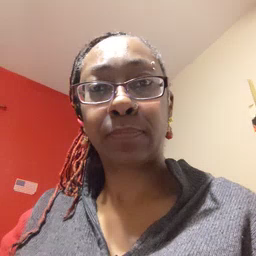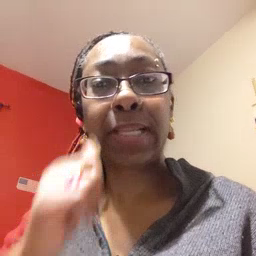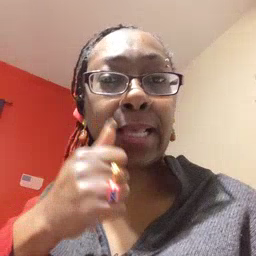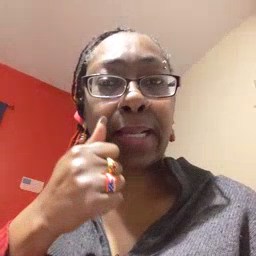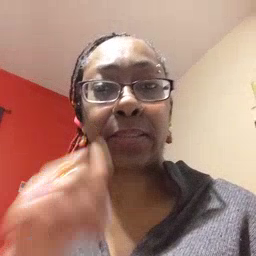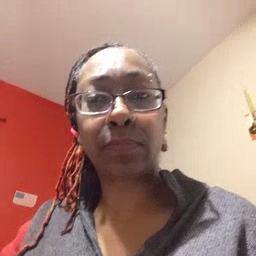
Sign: aunt